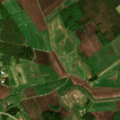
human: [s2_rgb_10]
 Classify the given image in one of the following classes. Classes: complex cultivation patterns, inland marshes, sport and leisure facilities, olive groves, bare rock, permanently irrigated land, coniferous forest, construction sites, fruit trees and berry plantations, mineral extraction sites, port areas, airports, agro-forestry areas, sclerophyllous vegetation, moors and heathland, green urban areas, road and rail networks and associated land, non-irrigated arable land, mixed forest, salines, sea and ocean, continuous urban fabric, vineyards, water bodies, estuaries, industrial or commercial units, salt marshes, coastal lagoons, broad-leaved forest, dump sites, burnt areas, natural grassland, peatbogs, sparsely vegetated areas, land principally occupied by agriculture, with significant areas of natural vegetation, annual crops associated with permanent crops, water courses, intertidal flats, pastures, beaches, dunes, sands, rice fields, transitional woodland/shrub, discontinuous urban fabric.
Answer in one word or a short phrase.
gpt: non-irrigated arable land, land principally occupied by agriculture, with significant areas of natural vegetation, coniferous forest